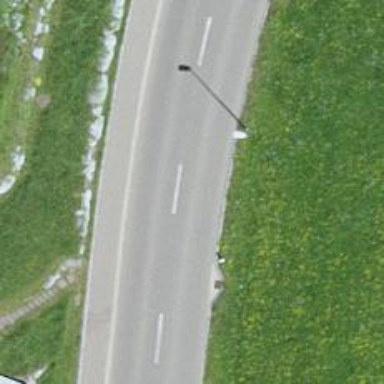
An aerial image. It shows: Tertiary road with asphalt surface.